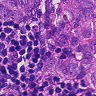
Metastatic tissue present: yes